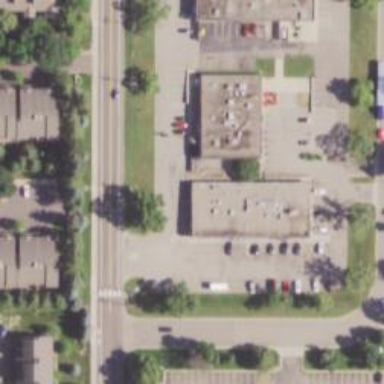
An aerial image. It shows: Convenience shop.